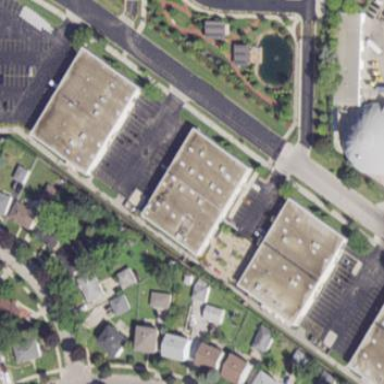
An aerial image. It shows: Office building.